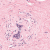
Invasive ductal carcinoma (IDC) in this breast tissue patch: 0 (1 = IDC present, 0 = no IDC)